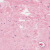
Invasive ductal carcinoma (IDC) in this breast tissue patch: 0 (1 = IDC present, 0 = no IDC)